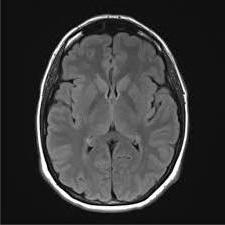
Label: notumor